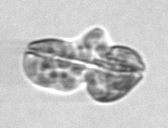
Label: Karenia